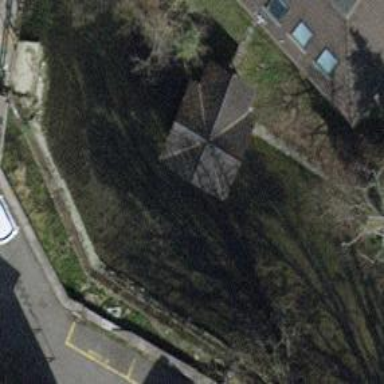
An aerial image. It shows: Hut.